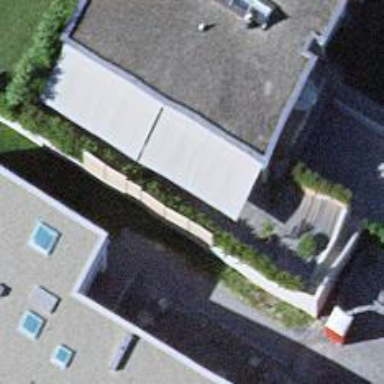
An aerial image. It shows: Hedge barrier.